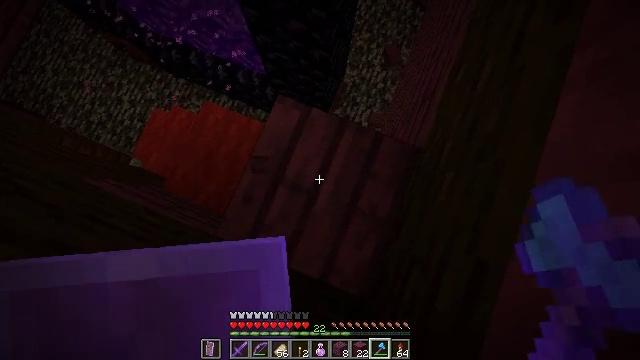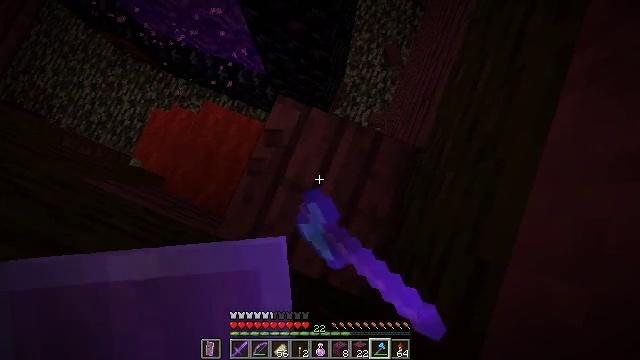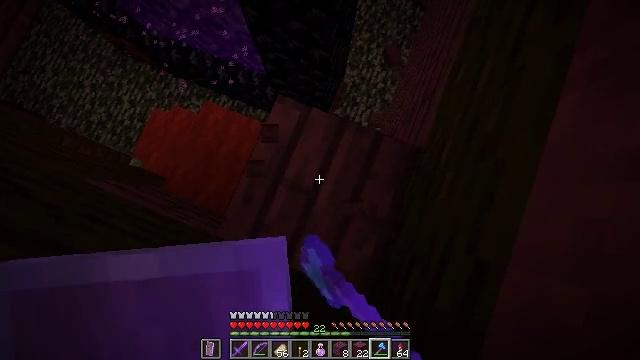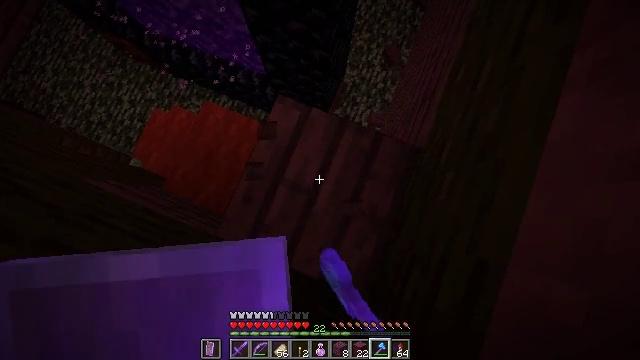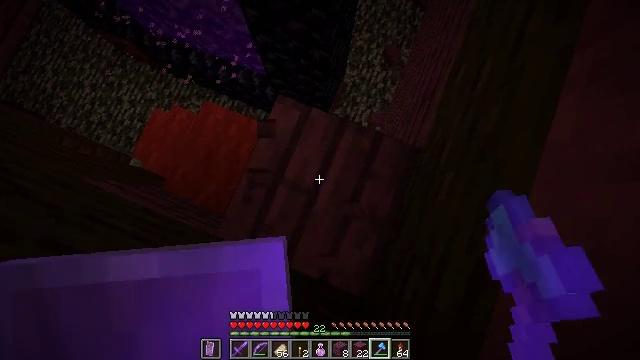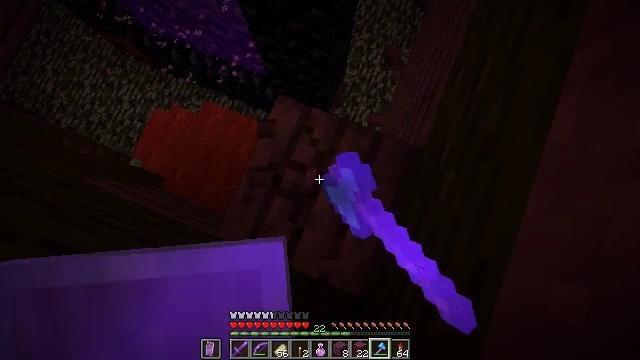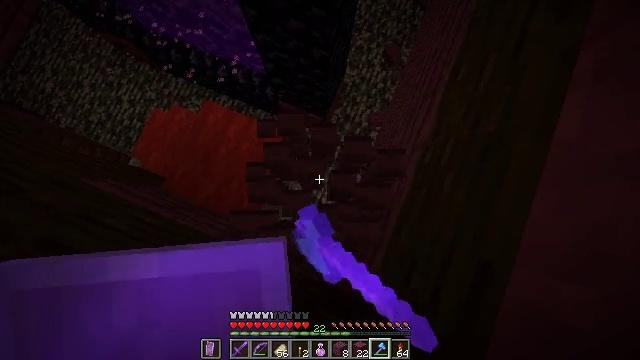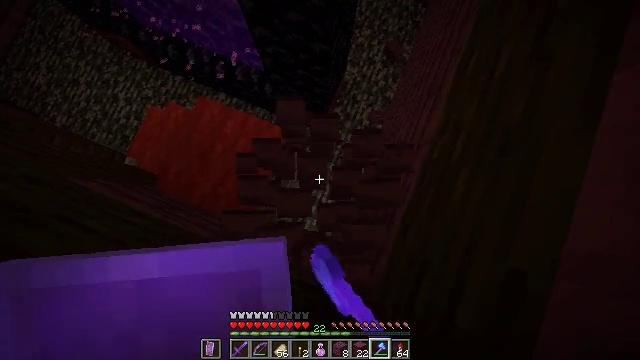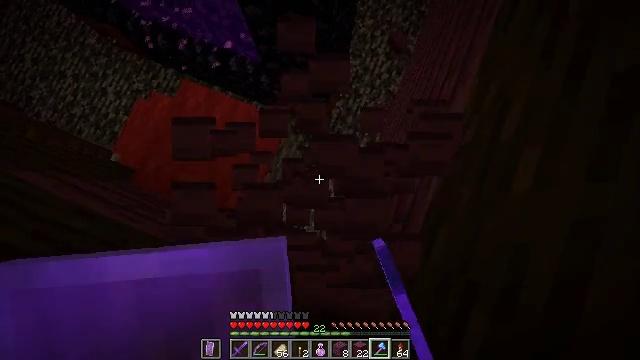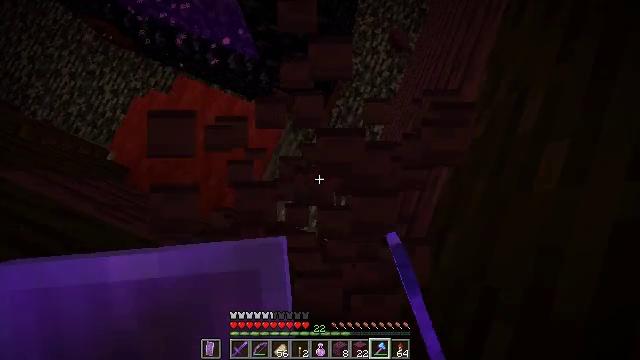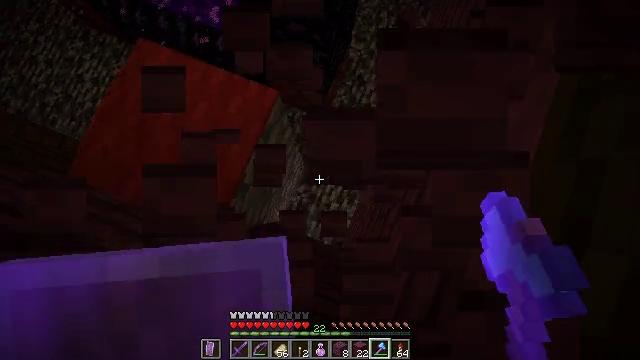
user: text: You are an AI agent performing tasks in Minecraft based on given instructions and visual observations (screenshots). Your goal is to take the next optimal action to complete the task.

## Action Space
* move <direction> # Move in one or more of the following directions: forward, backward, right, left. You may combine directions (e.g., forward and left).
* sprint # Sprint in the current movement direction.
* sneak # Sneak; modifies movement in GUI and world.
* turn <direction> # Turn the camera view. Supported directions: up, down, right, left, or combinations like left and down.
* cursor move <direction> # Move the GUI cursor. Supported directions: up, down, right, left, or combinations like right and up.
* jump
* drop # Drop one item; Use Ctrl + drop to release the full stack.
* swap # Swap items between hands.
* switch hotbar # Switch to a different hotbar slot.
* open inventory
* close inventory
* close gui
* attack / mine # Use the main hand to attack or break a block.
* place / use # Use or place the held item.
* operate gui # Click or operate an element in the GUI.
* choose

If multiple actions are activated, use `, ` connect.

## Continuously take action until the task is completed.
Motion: motion action
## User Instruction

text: Mine the crimson planks.
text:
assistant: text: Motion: attack / mine
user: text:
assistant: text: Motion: attack / mine
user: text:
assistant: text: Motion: attack / mine
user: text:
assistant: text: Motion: attack / mine
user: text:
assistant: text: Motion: attack / mine
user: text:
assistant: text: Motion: attack / mine
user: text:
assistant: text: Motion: attack / mine
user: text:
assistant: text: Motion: attack / mine
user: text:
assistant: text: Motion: attack / mine
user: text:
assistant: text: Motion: attack / mine
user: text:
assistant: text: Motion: no_op